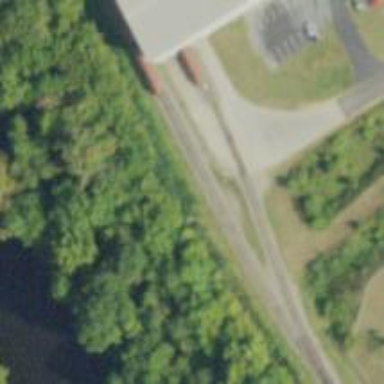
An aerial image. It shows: Rail spur service for freight transportation with steel rails.